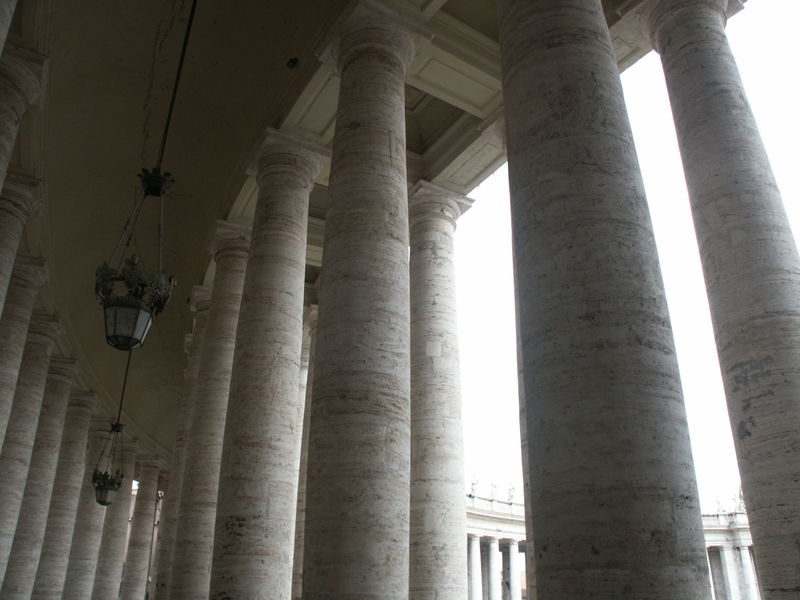
Titel: Petersplatz in Rom
Künstler: Giovanni Lorenzo Bernini
Standort: Rom, S. Pietro (EU - I - Latium)
Schlagwörter: schatten, laternen, licht, säulen, barock, sockel, rund, leuchten, foto, arkaden, rom, vatikan, kandelaber, petersdom, vorplatz, rundbau, st. peter, bernini